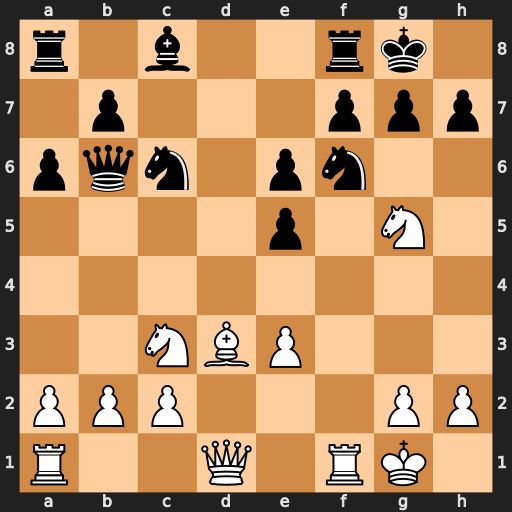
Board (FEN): r1b2rk1/1p3ppp/pqn1pn2/4p1N1/8/2NBP3/PPP3PP/R2Q1RK1
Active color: w
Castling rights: -
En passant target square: -
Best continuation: Rxf6 Qxe3+ Kh1 Qxg5 Ne4 gxf6 Nxg5